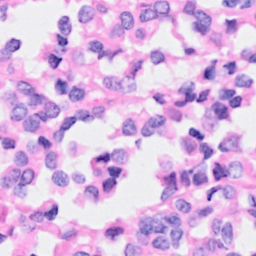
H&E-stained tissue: Breast